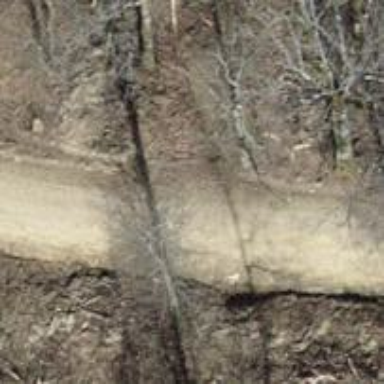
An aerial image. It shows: Gravel track with grade 3 tracktype.